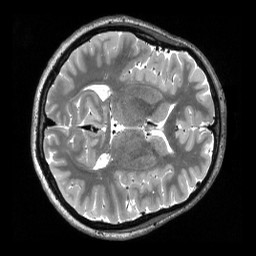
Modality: T2w
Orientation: axial
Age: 22
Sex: female
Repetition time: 3.2 s
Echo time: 0.563 s